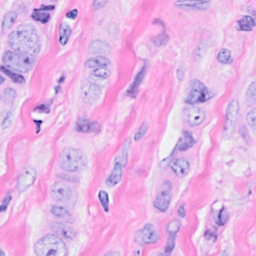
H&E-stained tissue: Breast